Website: macys
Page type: account-selection
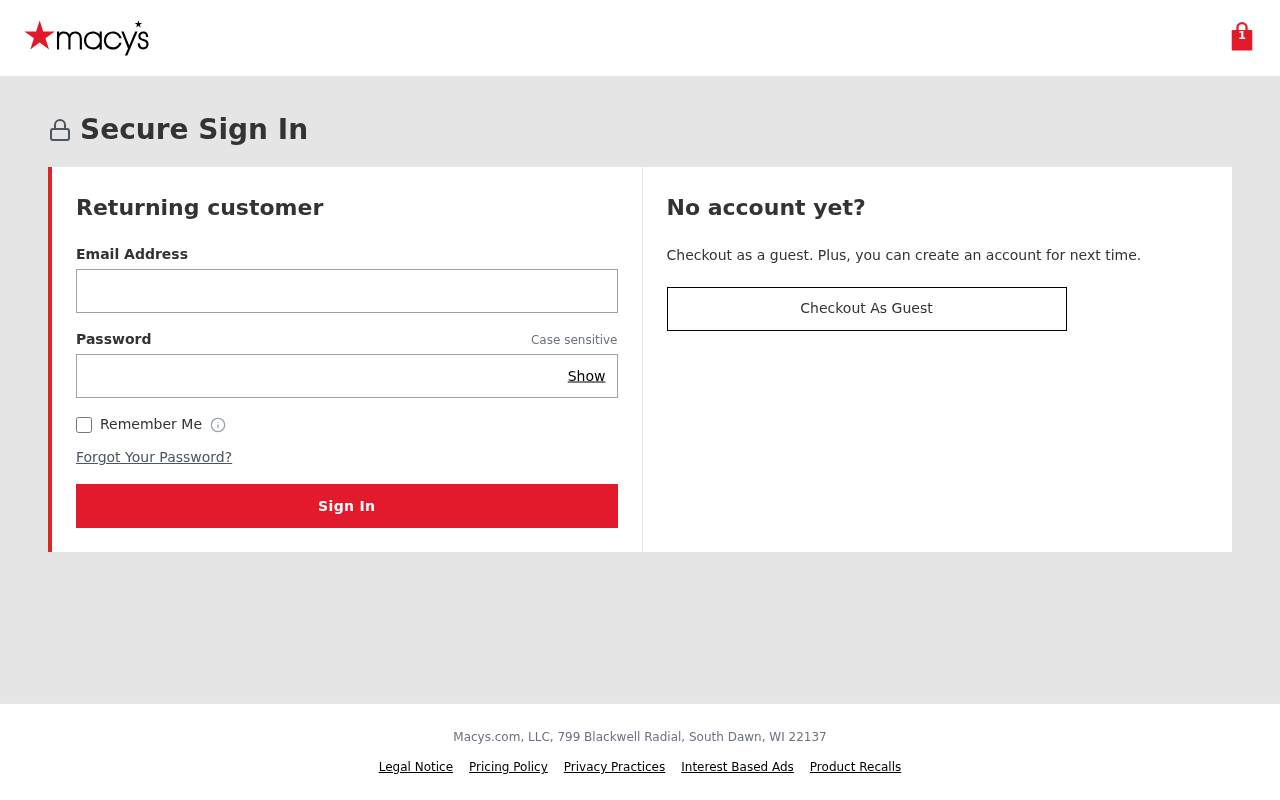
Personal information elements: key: PII_EMAIL
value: sean_miller@gmail.com
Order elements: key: ORDER_NUM_ITEMS
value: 1